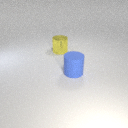
large yellow metal cylinder behind large blue rubber cylinder